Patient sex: F
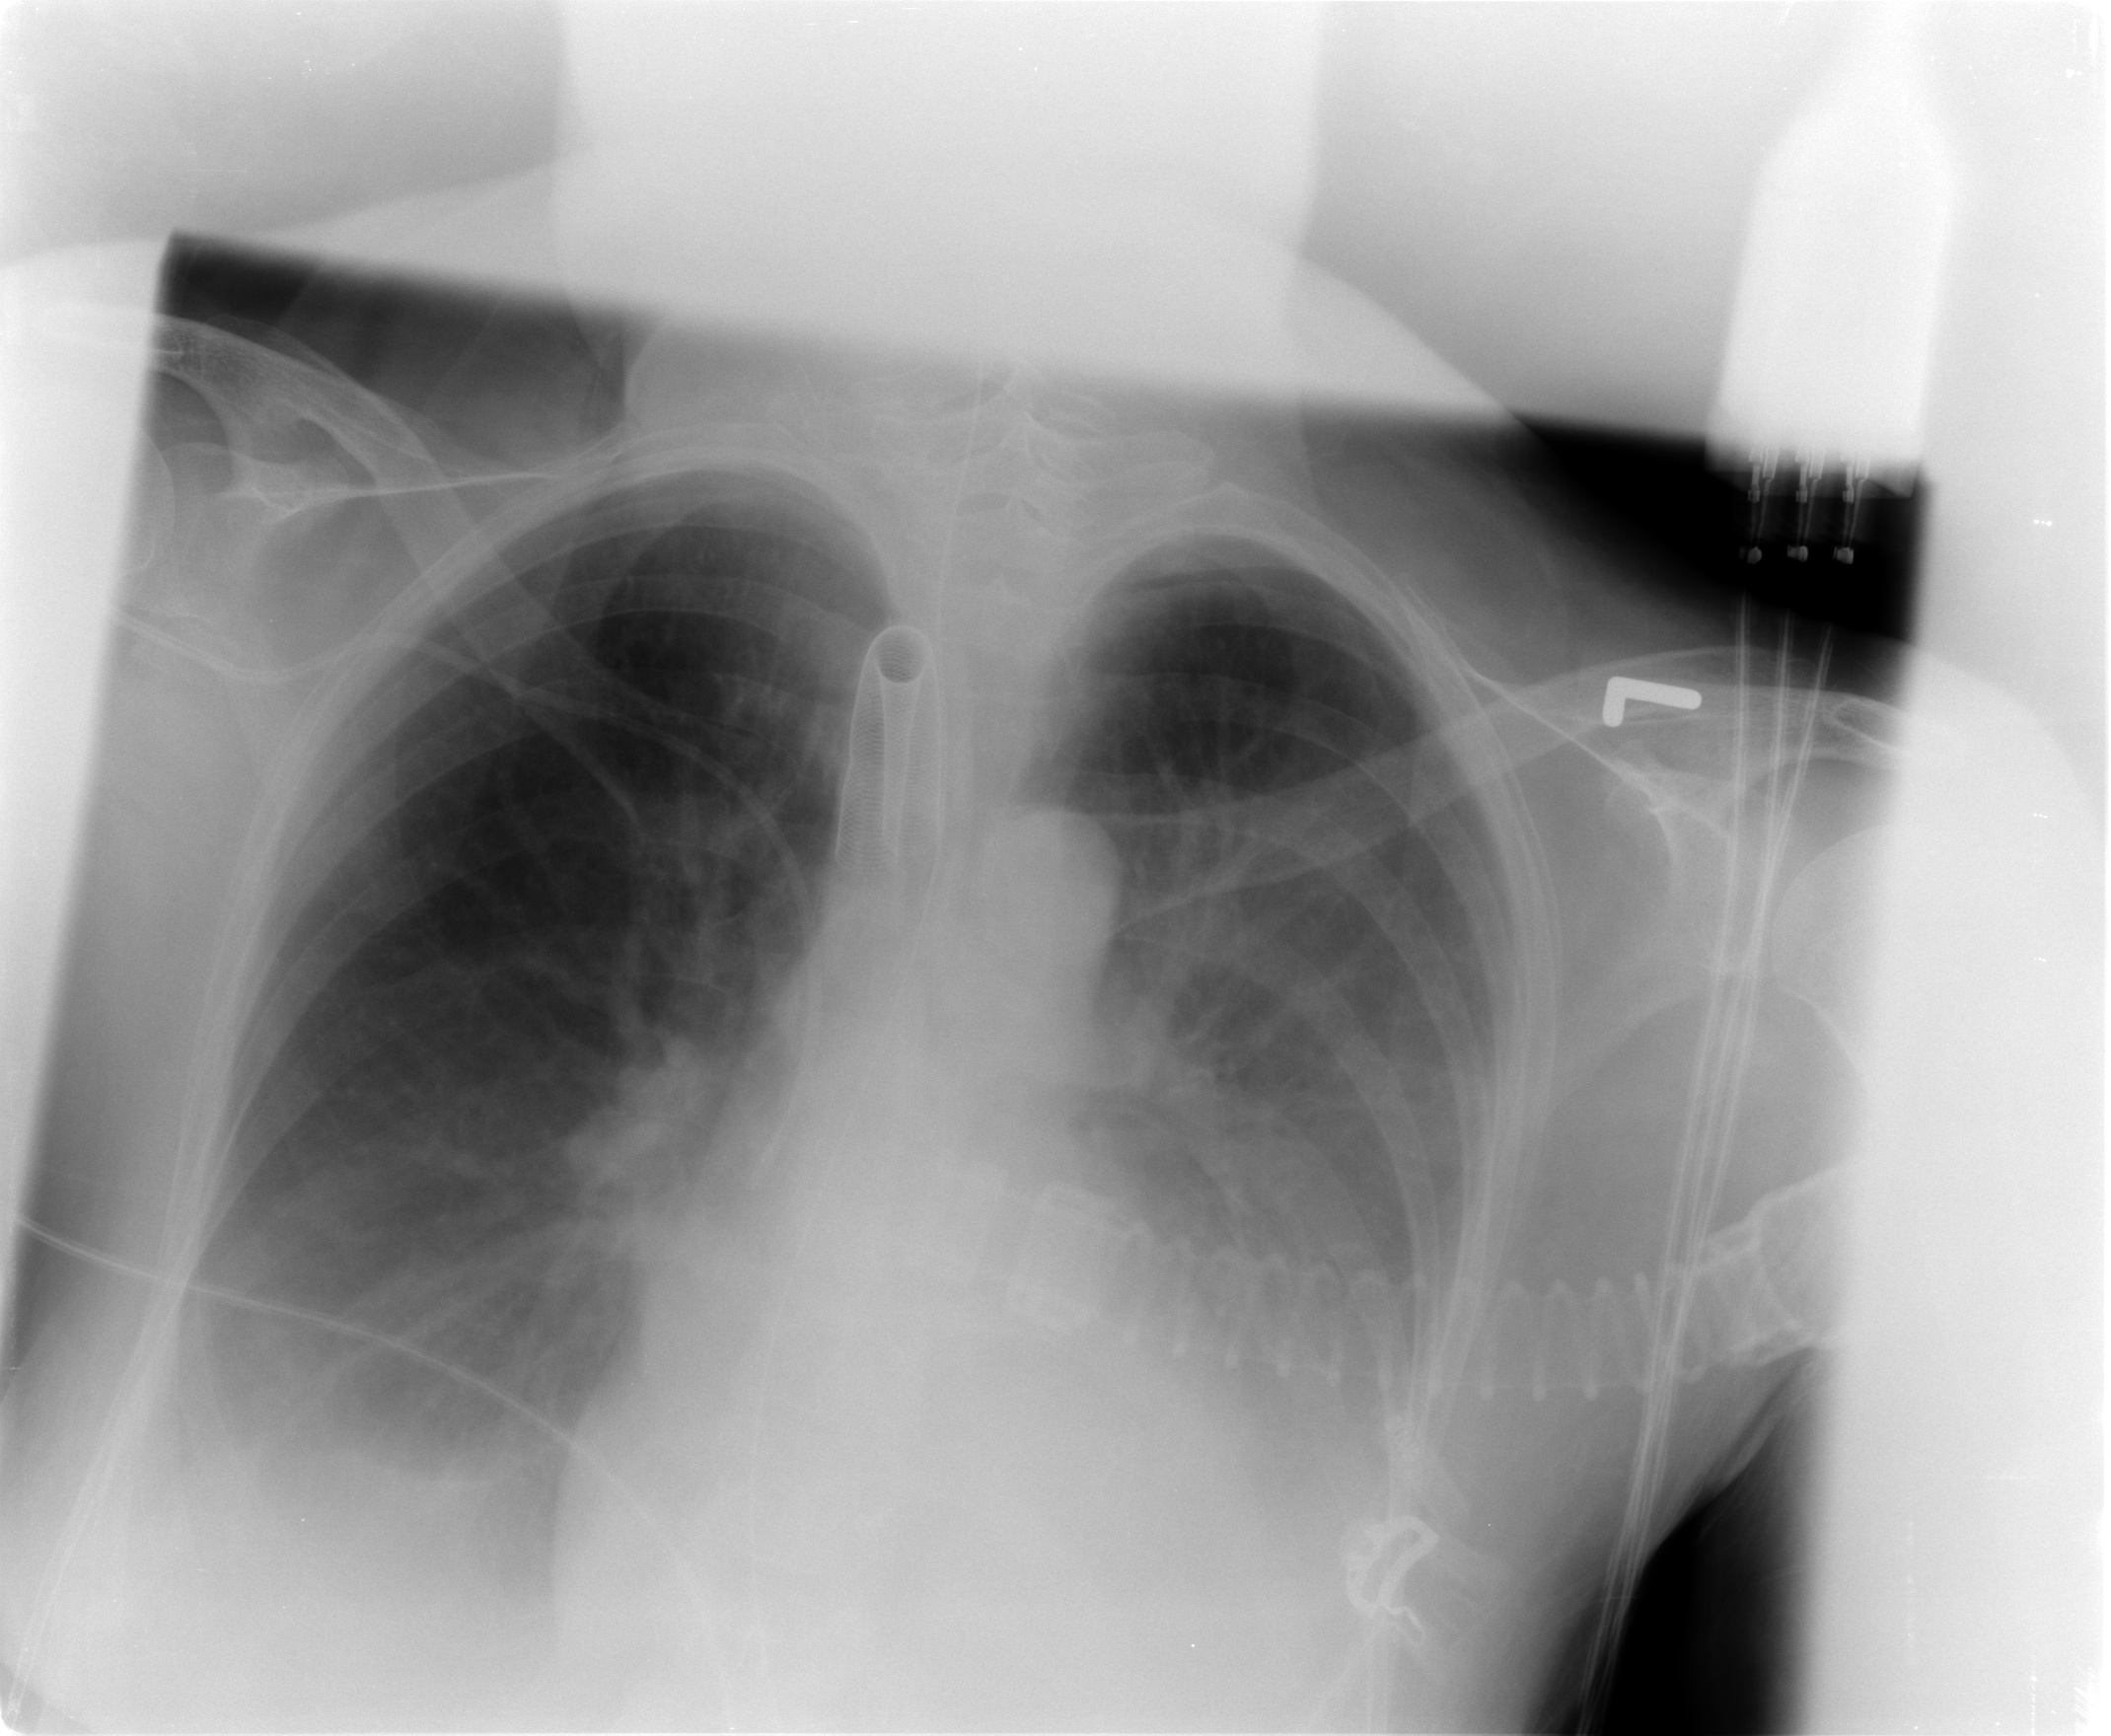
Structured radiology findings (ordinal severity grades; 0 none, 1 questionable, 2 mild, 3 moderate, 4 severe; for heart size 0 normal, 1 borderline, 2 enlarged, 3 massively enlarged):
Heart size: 2
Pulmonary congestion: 2
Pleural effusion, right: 2
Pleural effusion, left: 2
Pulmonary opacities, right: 0
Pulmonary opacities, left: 1
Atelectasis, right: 2
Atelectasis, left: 2